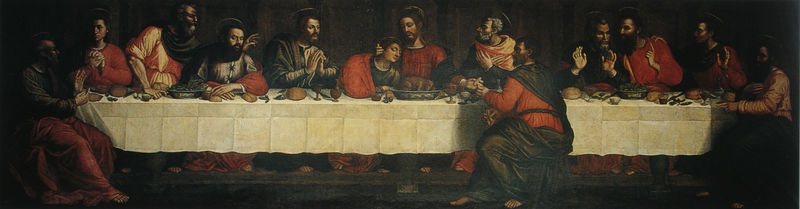
Titel: Das letzte Abendmahl
Künstler: Plautilla Nelli
Standort: Florenz
Institution: Santa Maria Novella
Schlagwörter: blau, dunkel, gemälde, schlaf, wasser, weiß, grün, menschen, sitzen, brust, geste, glas, männer, schwarz, tisch, gürtel, obst, rot, tuch, bart, bärte, gläser, trinken, falten, johannes, lang, messer, schale, schüssel, stehen, teller, bild, gesten, hände, tischdecke, tischtuch, kelch, mantel, decke, gewänder, gebeugt, renaissance, krug, beine, füße, unterhaltung, dunkelgrün, saal, querformat, essen, tafel, wein, gefaltet, sprechen, runde, thomas, brot, barfuss, gefäß, linie, streit, mahl, mahlzeit, fisch, weißß, heiligenschein, besteck, christus, jesus, ostern, horizontal, heilige, abendmahl, brotlaib, jünger, sprechend, maria, magdalena, gefäße, gloriole, petrus, kelche, christentum, dreizehn, zwölf, brote, trösten, kommunion, michelangelo, da vinci, vorne, markus, heiligenscheine, apostel, geselligkeit, passion, judas, abendmal, nimben, lukas, letztes abendmahl, jakobus, messias, ikonografie, silberlinge, bartholomäus, letzte, verrat, das letzte abendmahl, redegestus, gründonnerstag, weisend, jakobus der ältere, letztes, bügelfalten, philippus, jakobus der jüngere, zwölf apostel, händen, 13, 12 jünger